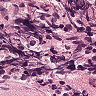
Metastatic tissue present: no